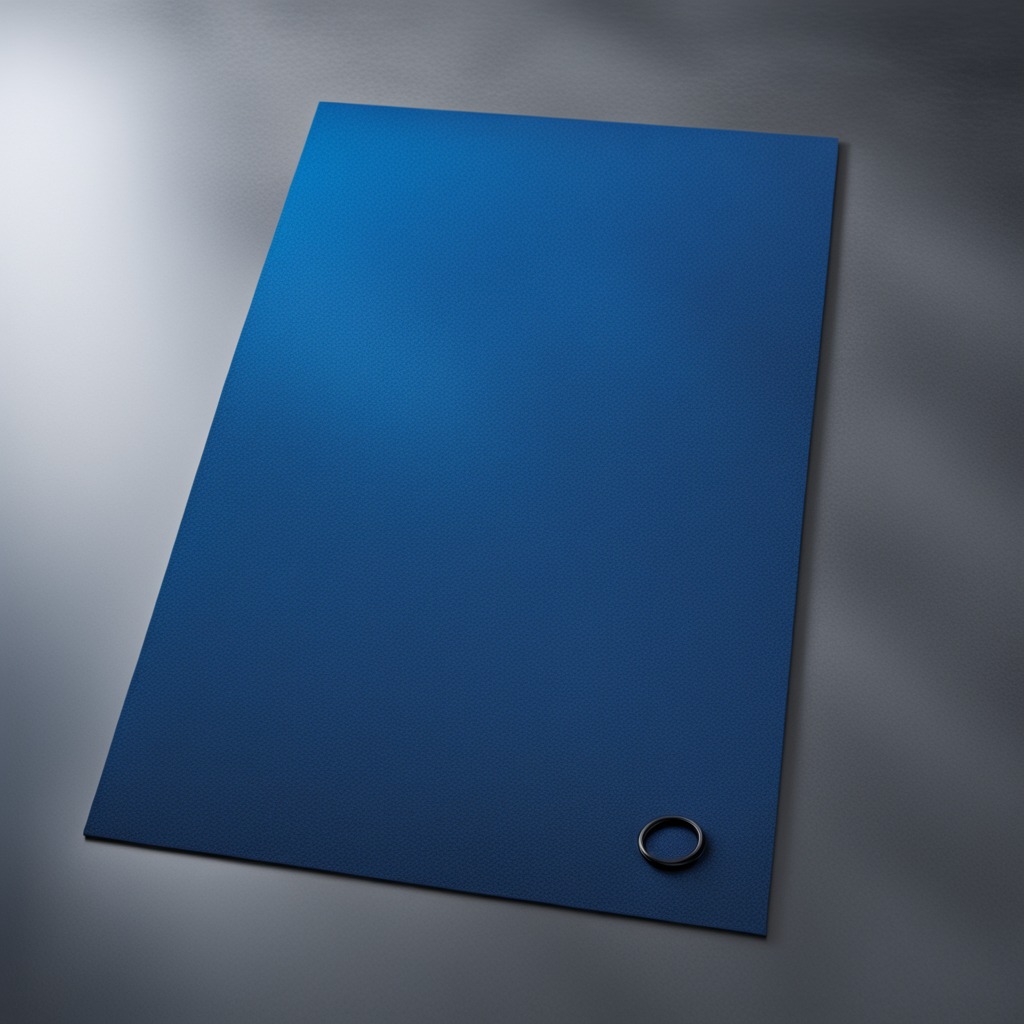
A rubber O-ring lying on a granite tabletop inside a workshop under bright overhead lighting crisp shadows high clarity worn but beneath the mat